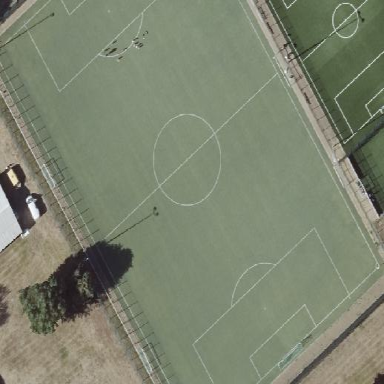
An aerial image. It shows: Soccer pitch with artificial turf for leisure sports activities.